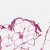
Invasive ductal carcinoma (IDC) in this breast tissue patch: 0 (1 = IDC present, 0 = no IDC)